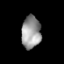
Tissue: prostate
Cell type: T cells
Senescence score: 0.32
Nuclear area (px): 616
Mean DAPI intensity: 152.157